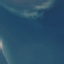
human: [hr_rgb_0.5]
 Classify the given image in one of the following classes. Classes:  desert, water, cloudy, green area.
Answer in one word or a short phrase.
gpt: water